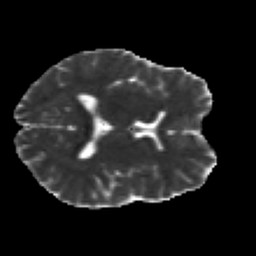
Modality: MD
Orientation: axial
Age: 22
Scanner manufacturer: siemens
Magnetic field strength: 3 T
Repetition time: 2.2 s
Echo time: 0.084 s